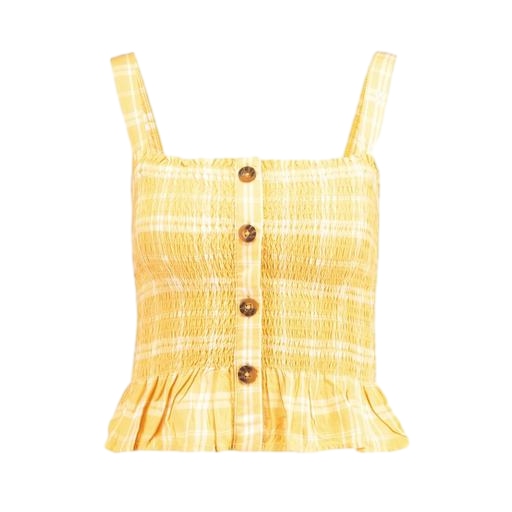
checked yellow shirt, yellow top, yellow bust support vest, white background